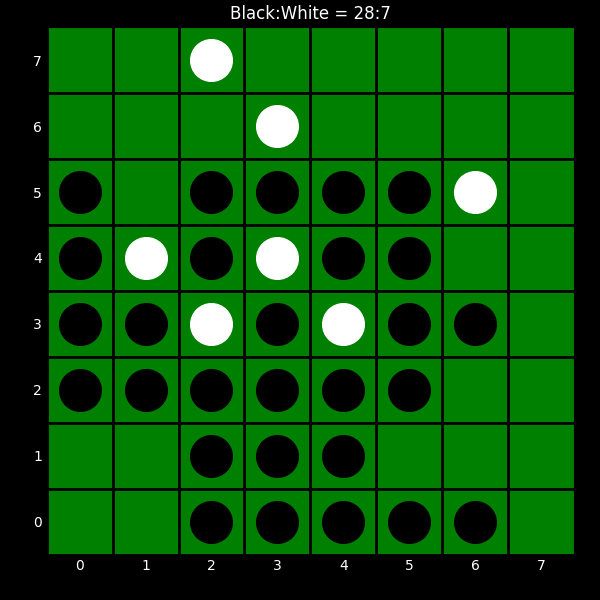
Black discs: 28
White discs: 7